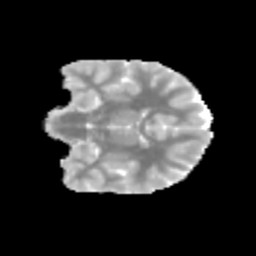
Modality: MD
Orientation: coronal
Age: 11
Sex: female
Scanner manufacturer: siemens
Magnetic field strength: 3 T
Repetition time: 3.8 s
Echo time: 0.07 s